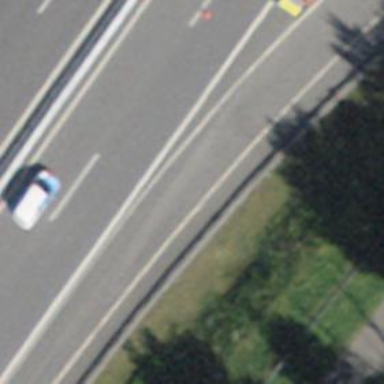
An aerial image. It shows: Asphalt motorway link.